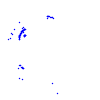
Particle: proton